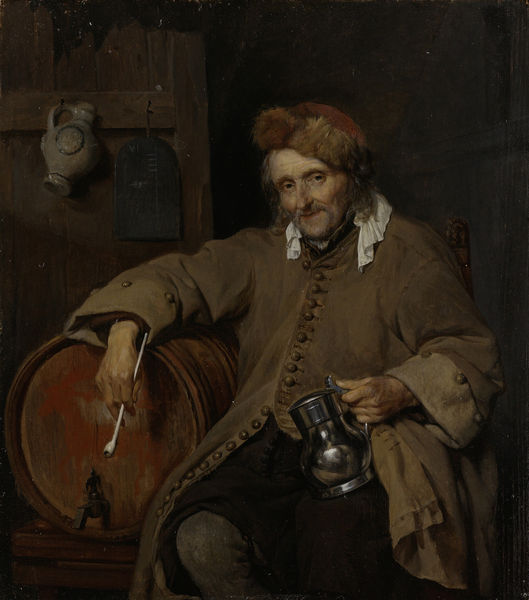
Titel: De oude drinker
Künstler: Gabriël Metsu
Standort: Amsterdam
Institution: Rijksmuseum
Schlagwörter: gemälde, hand, mann, weiß, braun, hut, ölbild, blick, rot, bart, jacke, kappe, mütze, kragen, pelz, bildnis, holland, portrait, mantel, sitzend, kanne, krug, fell, chair, hat, oil, wein, collar, expressionism, face, interior, old, painting, sitting, pfeife, brown, wooden, knöpfe, zinn, zinnkrug, fass, wood, smoke, man, pelzkappe, trinker, weinfass, color, coat, fur, drum, bearded man, shelf, zecher, door, steinzeug, tambourine, artist, painter, cup, meerschaumpfeife, colour, bretterwand, drunk, smoking, tronje, pitcher, beer, drinking, bierfass, mustache, white collar, tonpfeife, leather, barrel, kettle, cuffs, inside, pipe, fur hat, keg, red nose, tombstone, containter, coat with buttons, red barrel